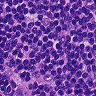
Metastatic tissue present: no